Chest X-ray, PA view. Patient: 62 years old, sex M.
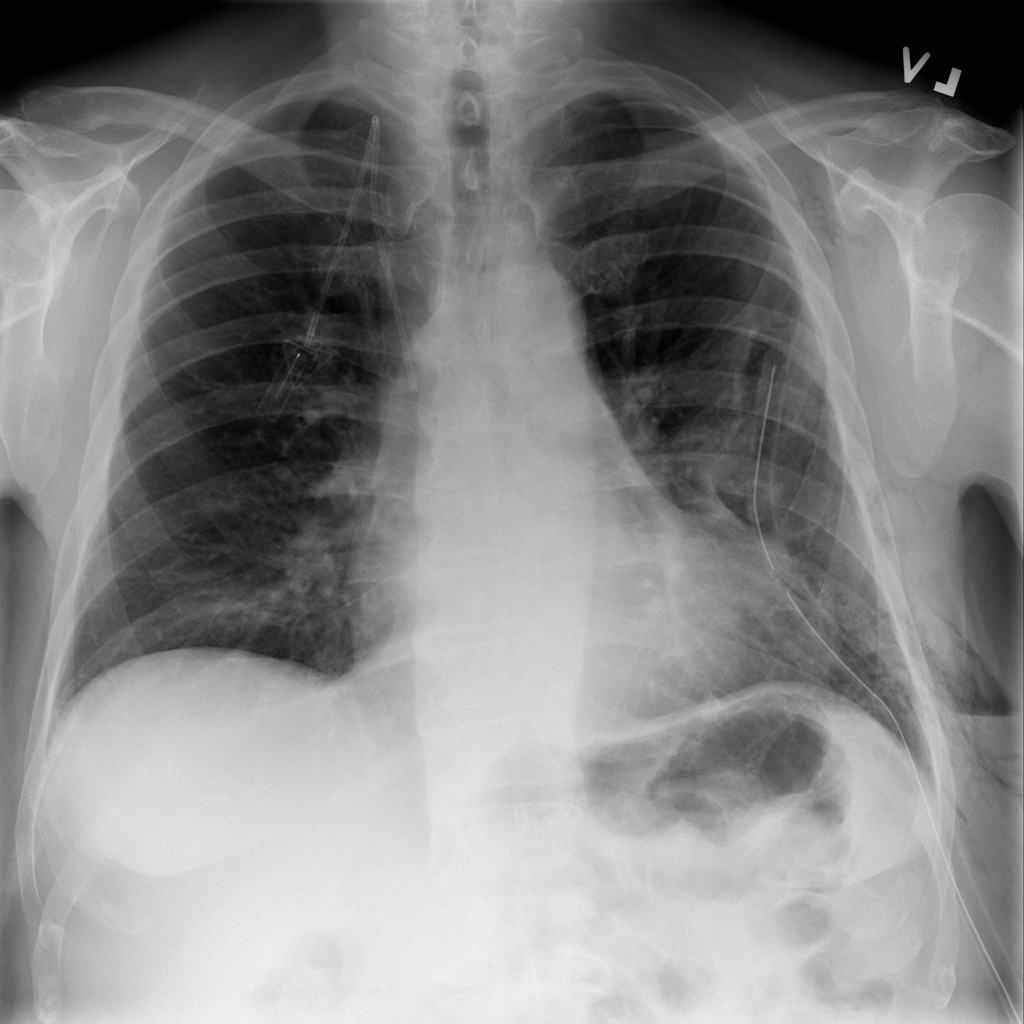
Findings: No Finding